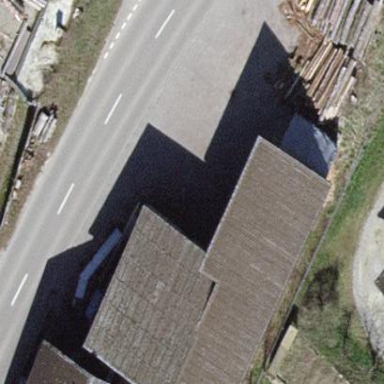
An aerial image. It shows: Rural barn.